Question: From 'SDK Manager' I have download the google play services, but when I try to add this lib to my project from 'right click' then 'import' the 'existing android code into workshop' then when I select the google play services lib from 'C:\Program Files (x86)\Androidndroid-sdk\extras\google\google_play_services\libproject\google-play-services_lib' I got this error (see the pic below please) .
### note
I have android support v4 (maybe this makes problems? I just tell you because I don't know if this would make mistakes).

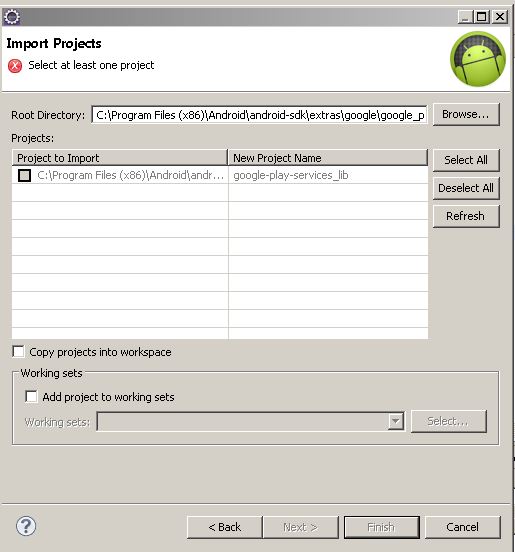
Answer: Seems to be you have already imported the google-play-services_lib project and just deleted from eclipse ide but not in your hard drive workspace folder. Try deleting the google-play-services_lib project from your workspace folder and try importing the project again.
And make sure "Is Library" is checked in properties->Android of google-play-services_lib project.